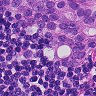
Metastatic tissue present: yes